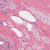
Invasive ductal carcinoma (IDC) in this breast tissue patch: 0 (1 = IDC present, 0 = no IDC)